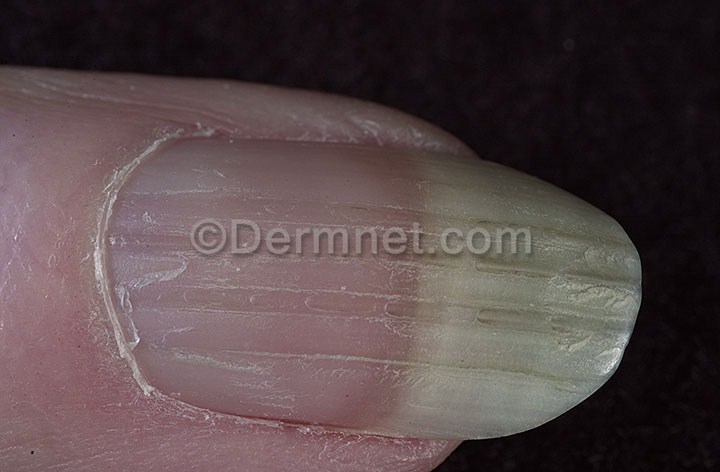
Disease: Nail Fungus and other Nail Disease